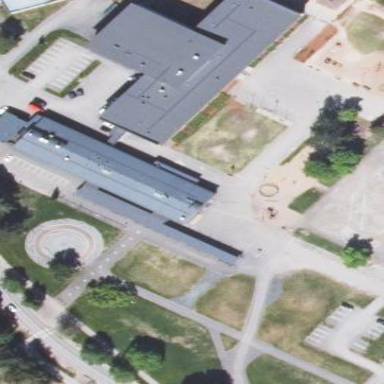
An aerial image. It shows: School building.